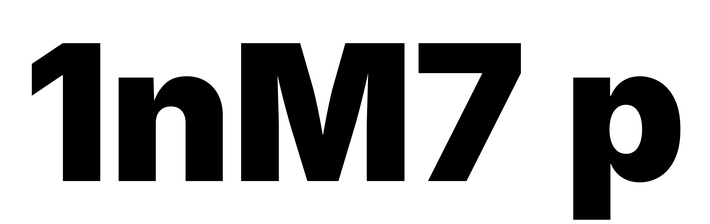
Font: Inter_Black